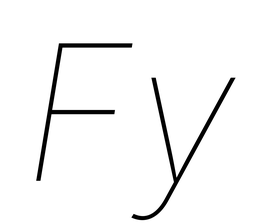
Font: Inter-Italic_Thin_Italic